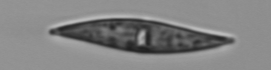
Label: Pleurosigma